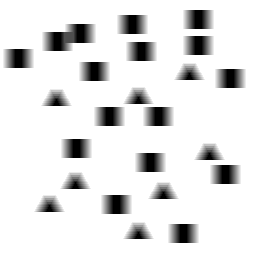
Squares: 16
Triangles: 8
Stars: 0
Total shapes: 24